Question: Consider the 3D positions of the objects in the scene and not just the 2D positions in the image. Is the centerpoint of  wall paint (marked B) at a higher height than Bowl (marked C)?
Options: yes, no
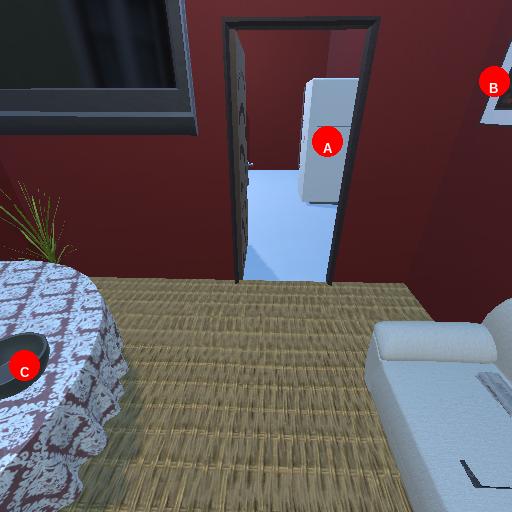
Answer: yes